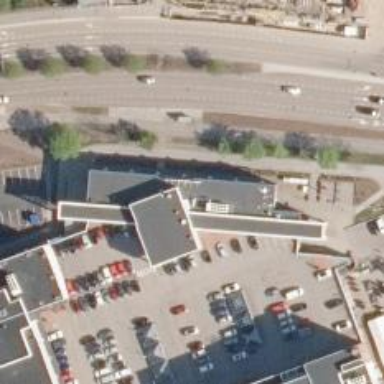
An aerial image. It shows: Fitness centre on leisure land.